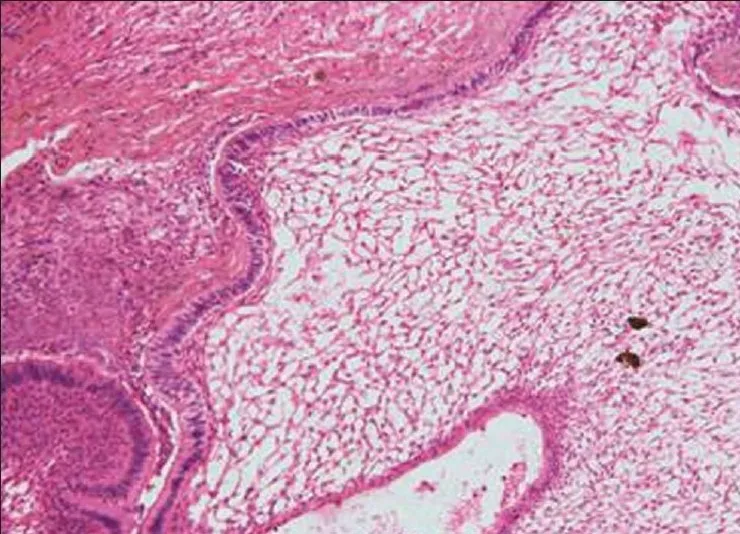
tall columnar ameloblast like cells on the periphery with stellate reticulum like cells at the center and surrounded by condensed mesenchymal cells (10x).
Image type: pathology (h&e)